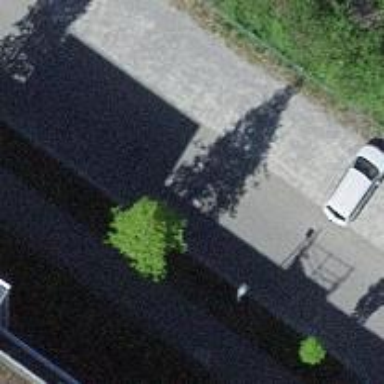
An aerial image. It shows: Avenue of trees.